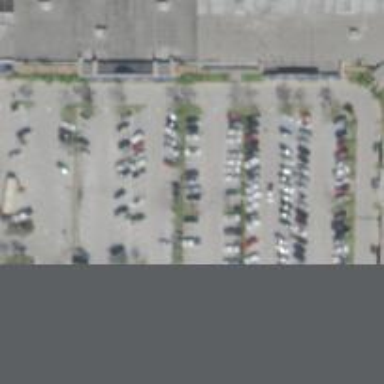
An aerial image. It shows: Retail building.